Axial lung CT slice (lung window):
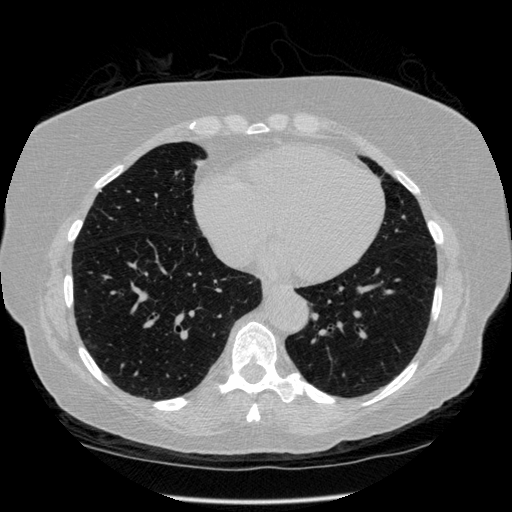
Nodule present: no